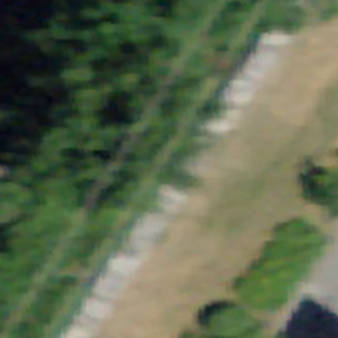
Label: other